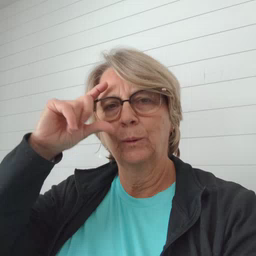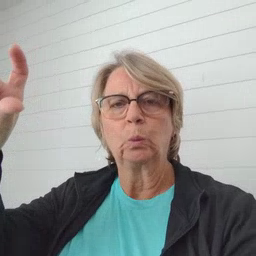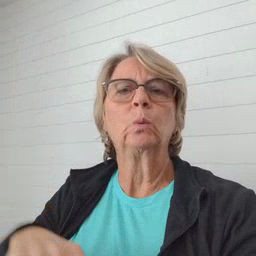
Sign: moon